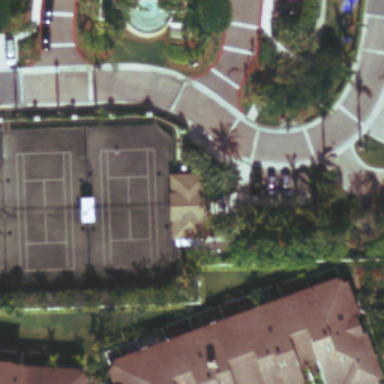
Two tennis courts arranged neatly with some plants and buildings surrounded .